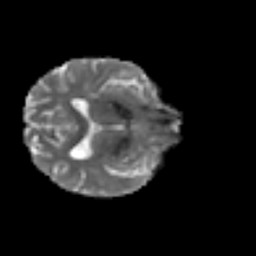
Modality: MD
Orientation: axial
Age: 34
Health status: ill
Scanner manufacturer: philips
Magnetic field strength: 3 T
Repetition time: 9 s
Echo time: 0.127 s